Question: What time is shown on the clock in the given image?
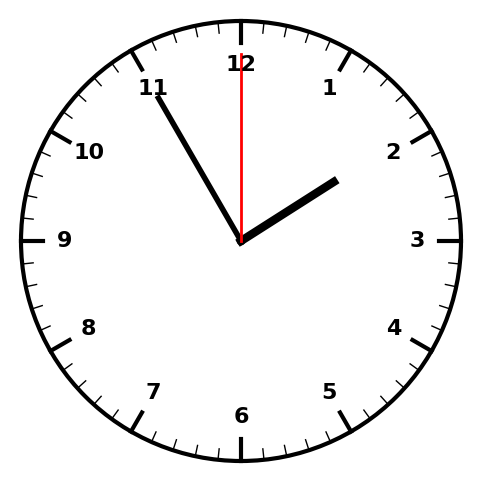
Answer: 01:55:00